Question: I insert read more tag this way:

link send to '/%postname%/#more-9', I need only '/%postname%/'.
What should I change and where? No results for "" in (wp-incudes and theme file).
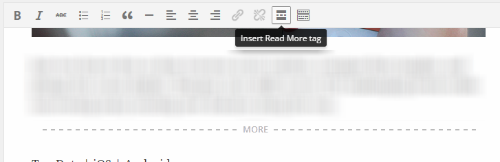
Answer: This is detailed in the codex under "<URL>", and handled by applying the filter 'the_content_more_link':
'''
function remove_more_link_scroll( $link ) {
$link = preg_replace( '|#more-[0-9]+|', '', $link );
return $link;
}
add_filter( 'the_content_more_link', 'remove_more_link_scroll' );
'''
Add this to your theme's 'functions.php'